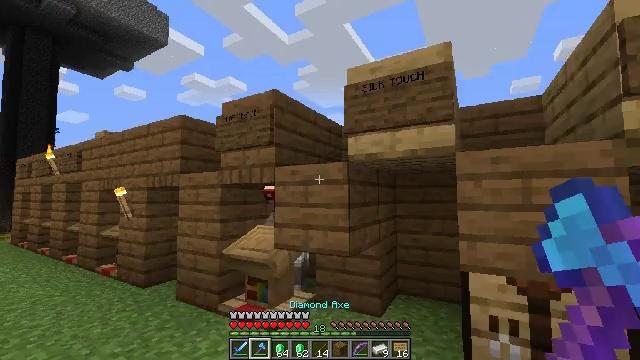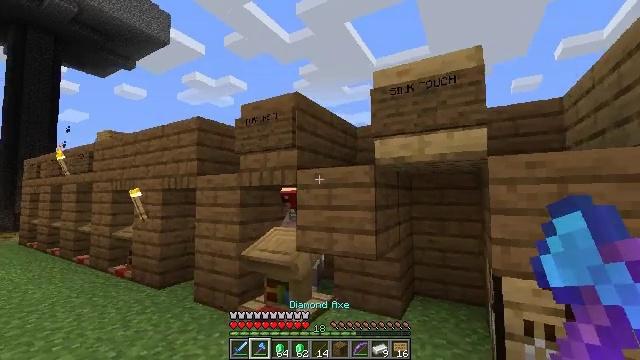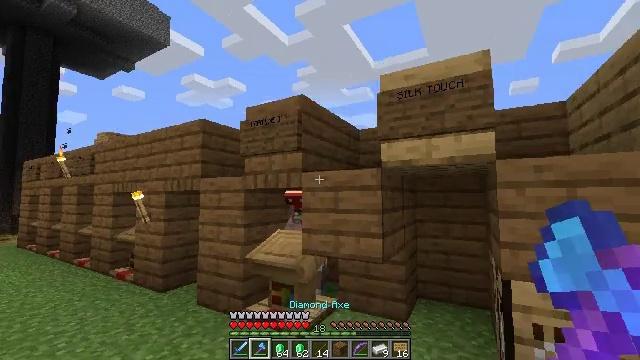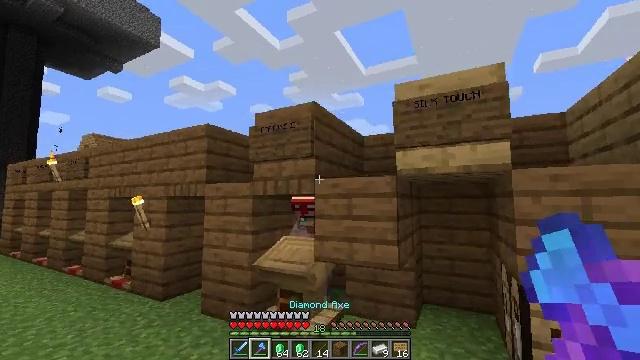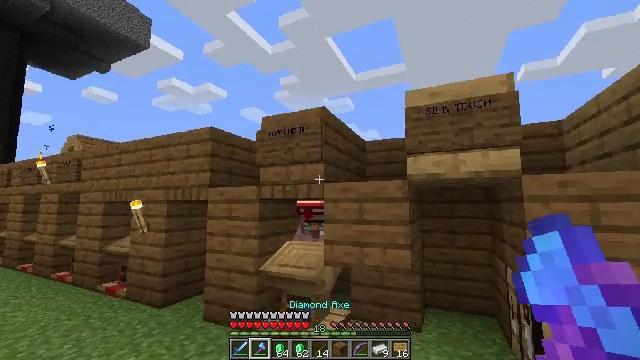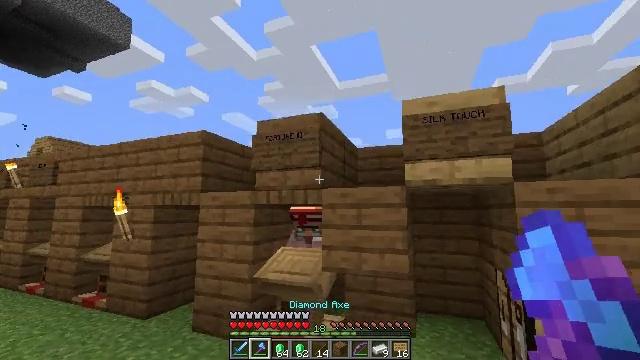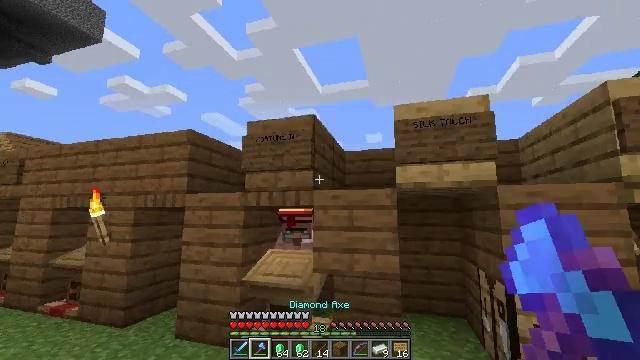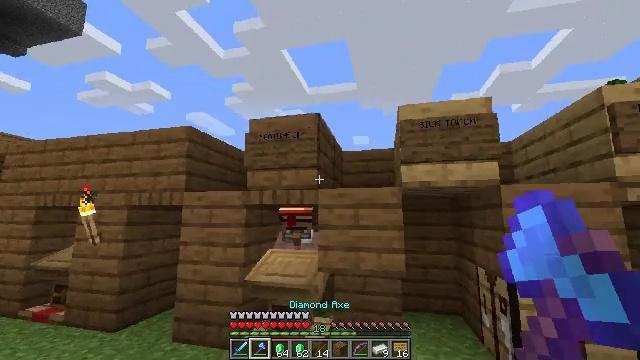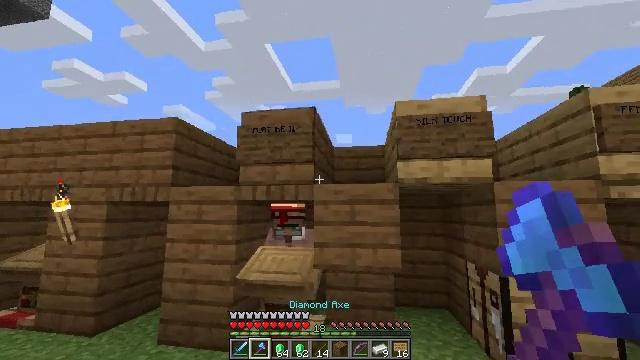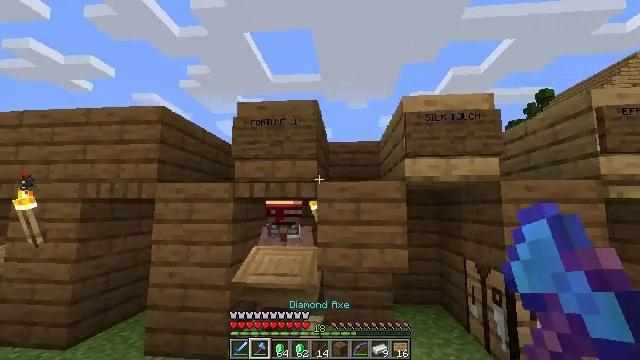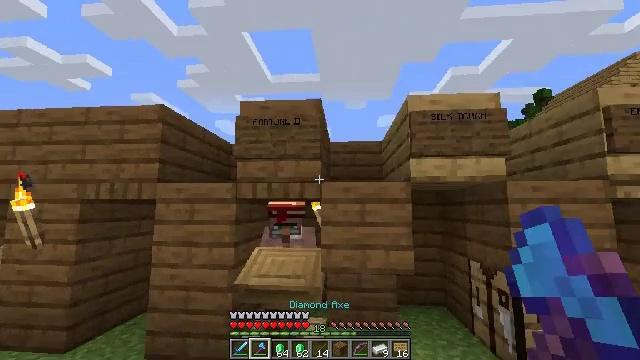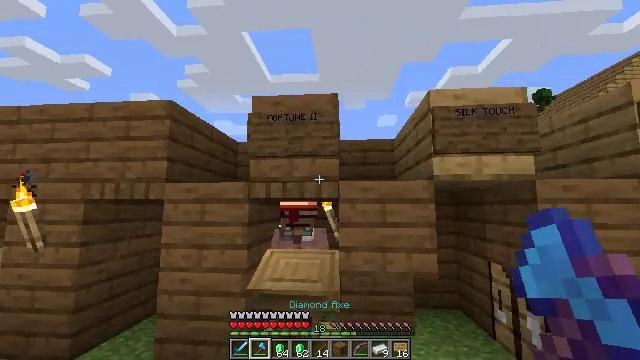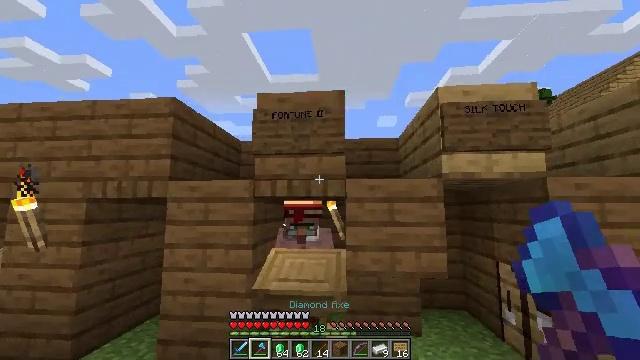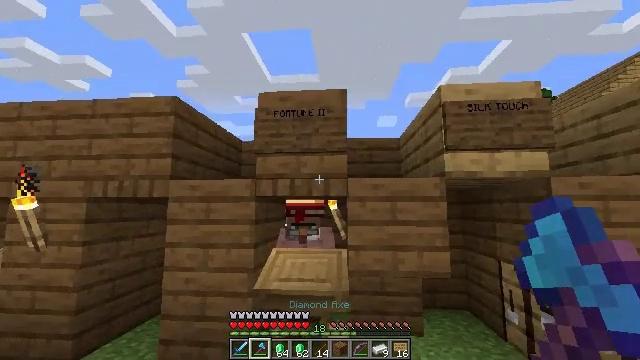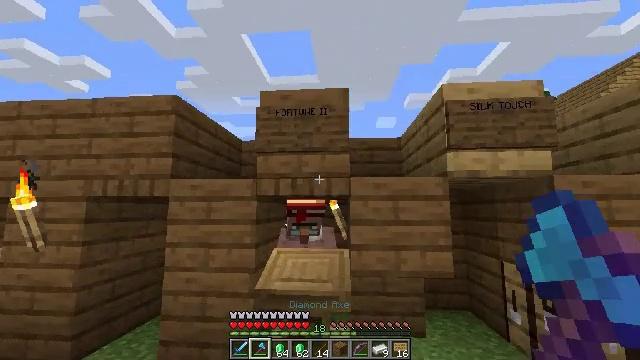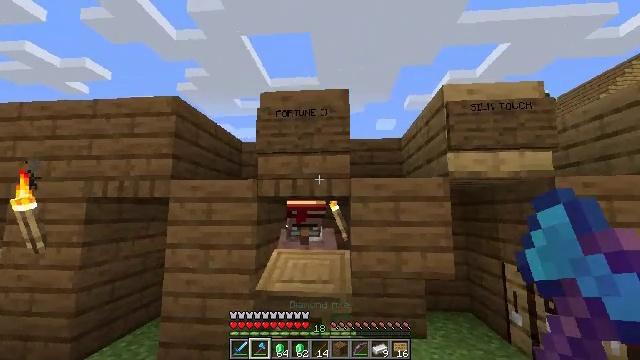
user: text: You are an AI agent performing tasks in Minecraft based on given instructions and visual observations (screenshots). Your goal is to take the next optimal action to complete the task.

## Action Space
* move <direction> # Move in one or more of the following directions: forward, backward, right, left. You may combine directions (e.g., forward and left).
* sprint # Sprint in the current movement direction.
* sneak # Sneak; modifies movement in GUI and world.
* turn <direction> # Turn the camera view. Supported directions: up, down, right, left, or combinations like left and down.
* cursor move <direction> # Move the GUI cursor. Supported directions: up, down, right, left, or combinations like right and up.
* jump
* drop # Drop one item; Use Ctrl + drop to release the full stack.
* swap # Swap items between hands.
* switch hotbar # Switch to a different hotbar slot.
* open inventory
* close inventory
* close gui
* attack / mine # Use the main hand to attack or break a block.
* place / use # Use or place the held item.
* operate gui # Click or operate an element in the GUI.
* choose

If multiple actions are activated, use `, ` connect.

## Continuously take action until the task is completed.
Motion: motion action
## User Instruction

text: Get the spruce wall sign into your inventory.
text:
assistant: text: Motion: move left
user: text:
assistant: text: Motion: move left
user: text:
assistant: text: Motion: move left, turn right and up
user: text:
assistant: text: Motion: move left, turn right
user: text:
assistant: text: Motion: move left, turn right and up
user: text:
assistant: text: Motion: move left, turn right
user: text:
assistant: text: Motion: move forward and move left, turn right
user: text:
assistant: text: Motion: move forward and move left, turn right
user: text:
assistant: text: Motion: move forward and move left, turn right and down
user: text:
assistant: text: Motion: move forward and move left
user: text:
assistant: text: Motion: no_op
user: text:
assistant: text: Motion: no_op
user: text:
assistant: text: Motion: no_op
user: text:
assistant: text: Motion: no_op
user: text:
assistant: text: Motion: no_op
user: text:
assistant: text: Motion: turn up
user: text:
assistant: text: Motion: turn up
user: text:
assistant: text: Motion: turn right and up
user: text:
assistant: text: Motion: turn right
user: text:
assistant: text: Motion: turn right
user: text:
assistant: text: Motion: turn right
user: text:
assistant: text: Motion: turn right and down
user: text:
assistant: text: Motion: no_op
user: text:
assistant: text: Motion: turn left
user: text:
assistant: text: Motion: turn left and down
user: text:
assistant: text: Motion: turn left and up
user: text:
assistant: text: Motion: move forward, turn left and up
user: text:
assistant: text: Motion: move forward, turn left
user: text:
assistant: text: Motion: no_op
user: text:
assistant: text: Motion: no_op